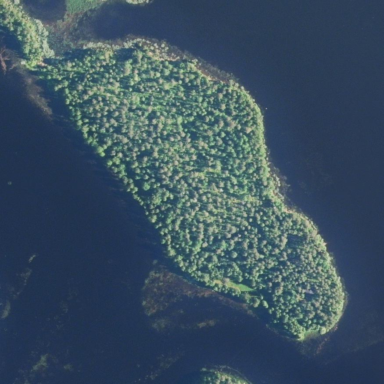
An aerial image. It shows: Islet.